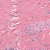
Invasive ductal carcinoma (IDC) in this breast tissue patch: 0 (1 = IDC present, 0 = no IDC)